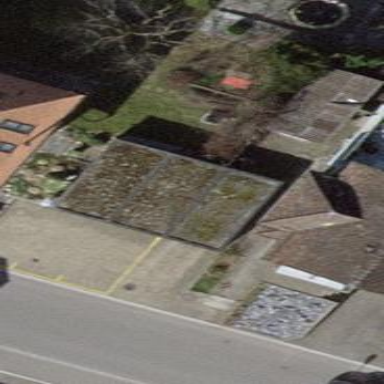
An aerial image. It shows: Garage.